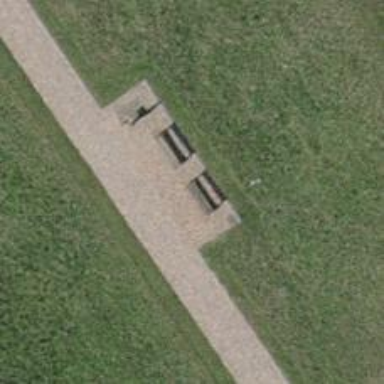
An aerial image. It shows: Bench.